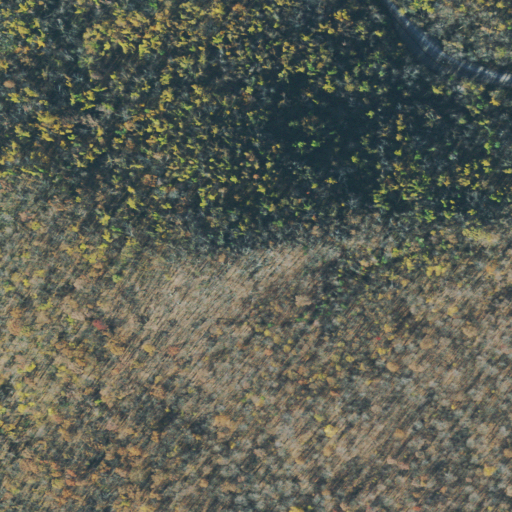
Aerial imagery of mountain in Tennessee named Tater Hill containing deciduous forest and open development